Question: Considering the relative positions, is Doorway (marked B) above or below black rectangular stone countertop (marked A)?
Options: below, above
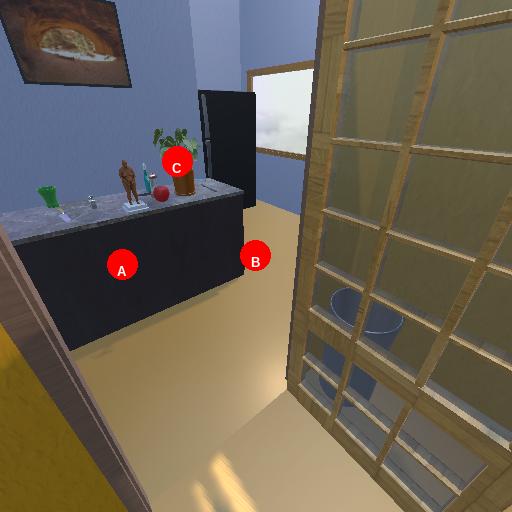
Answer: below